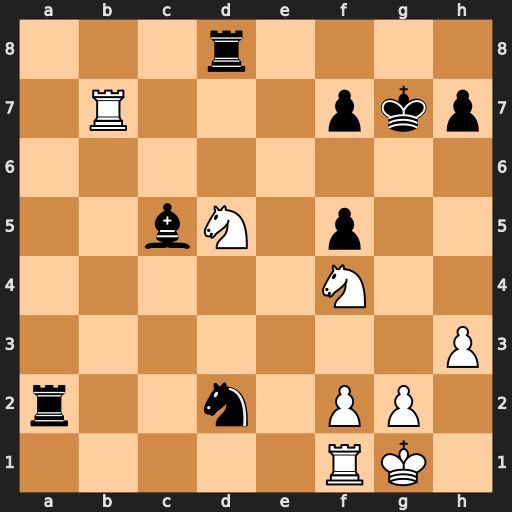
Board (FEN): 3r4/1R3pkp/8/2bN1p2/5N2/7P/r2n1PP1/5RK1
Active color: w
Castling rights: -
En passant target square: -
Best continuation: Ne6+ Kh8 Nxd8